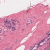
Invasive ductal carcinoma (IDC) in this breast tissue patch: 0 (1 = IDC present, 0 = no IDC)